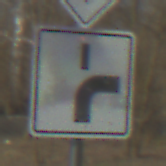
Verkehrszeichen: VerlaufVorfahrtsstrasse8
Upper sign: Vorfahrtsstrasse
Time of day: MorningAfternoon
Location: Outdoor (Suburban)
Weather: Clear
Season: NotSpecified
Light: Natural